Question: I would like to unstack row label names using Python and already cleaned the data to remove "grand total" and "na" rows.
The code :
'''
Description | Table | Chair
***Manila*** | |
Apple | 1 | 3
Pair | 0 | 1
Orange | 1 | 0
Watermelon | 0 | 5
Banana | 0 | 7
***Quezon*** | |
DragonFruit | 0 | 0
StarApple | 0 | 0
Longan | 0 | 1
Cherries | 1 | 2
Mango | 0 | 5
'''
Table image :

<URL>
How I would like the code to look like:
'''
Description | Day | Table | Chair
Manila | 1 | 1 | 3
Manila | 2 | 0 | 1
Manila | 3 | 1 | 0
Manila | 4 | 0 | 5
Manila | 5 | 0 | 7
Quezon | 1 | 0 | 0
Quezon | 2 | 0 | 0
Quezon | 3 | 0 | 1
Quezon | 4 | 1 | 2
Quezon | 5 | 0 | 5
'''
Table image :
<URL>
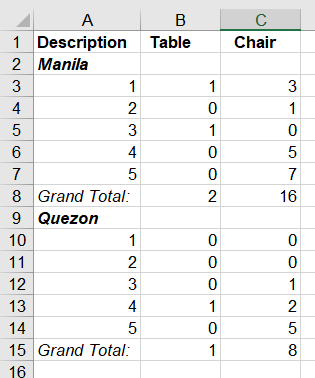
Answer: IIUC, try this:
'''
df = pd.DataFrame({'Description':['Manila',1,2,3,4,5,'Quezon',1,2,3,4,5],
'Table':['',1,0,1,0,0,'',0,0,0,1,0],
'Chair':['',3,1,0,5,7,'',0,0,1,2,5]})
print(df)
'''
Output:
'''
Description Table Chair
0 Manila
1 1 1 3
2 2 0 1
3 3 1 0
4 4 0 5
5 5 0 7
6 Quezon
7 1 0 0
8 2 0 0
9 3 0 1
10 4 1 2
11 5 0 5
'''
Create a new column from words only using regex and fill forward:
'''
df['Group'] = df['Description'].str.extract('(\w+)').ffill()
#Drop those "header records"
df_out = df[df['Description'].str.contains('\w+').isna()] .reindex(['Group','Description','Table','Chair'], axis=1)
print(df_out)
'''
Output:
'''
Group Description Table Chair
1 Manila 1 1 3
2 Manila 2 0 1
3 Manila 3 1 0
4 Manila 4 0 5
5 Manila 5 0 7
7 Quezon 1 0 0
8 Quezon 2 0 0
9 Quezon 3 0 1
10 Quezon 4 1 2
11 Quezon 5 0 5
'''
---
'''
#Another way, look for blanks in table or chairs:
df = pd.DataFrame({'Description':['Manila',1,2,3,4,5,'Quezon',1,2,3,4,5],
'Table':[np.nan,1,0,1,0,0,np.nan,0,0,0,1,0],
'Chair':[np.nan,3,1,0,5,7,np.nan,0,0,1,2,5]})
m = df['Table'].isna()
df['Group'] = df.loc[m, 'Description']
df['Group'] = df['Group'].ffill()
df_out = df.loc[~m].reindex(['Group','Description','Table','Chair'], axis=1)
'''
Output:
'''
Group Description Table Chair
1 Manila 1 1.0 3.0
2 Manila 2 0.0 1.0
3 Manila 3 1.0 0.0
4 Manila 4 0.0 5.0
5 Manila 5 0.0 7.0
7 Quezon 1 0.0 0.0
8 Quezon 2 0.0 0.0
9 Quezon 3 0.0 1.0
10 Quezon 4 1.0 2.0
11 Quezon 5 0.0 5.0
'''